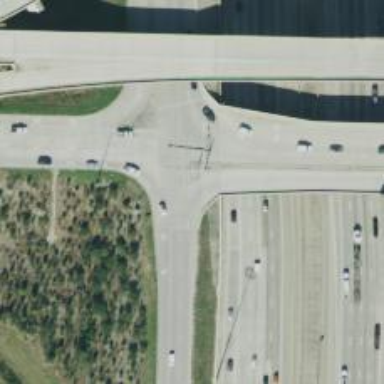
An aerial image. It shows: Secondary link road.